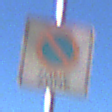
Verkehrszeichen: BeginnEingeschraenktesHalteverbotZone
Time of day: MorningAfternoon
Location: Outdoor (RoadRail)
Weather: Clear
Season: NotSpecified
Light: Natural